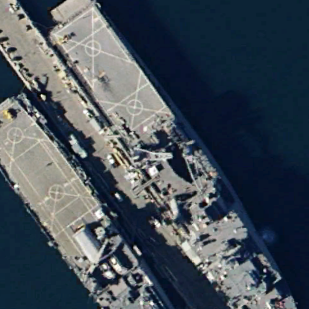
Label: combat